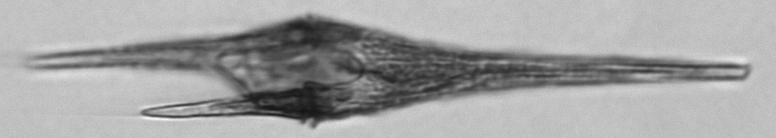
Label: Tripos_furca